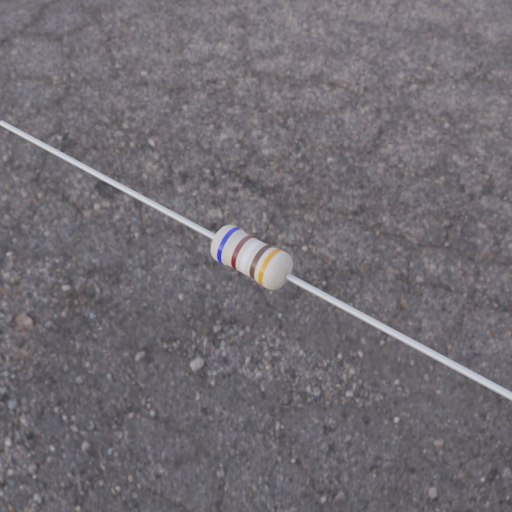
Resistor colour bands (in order): blue, brown, white, brown, orange